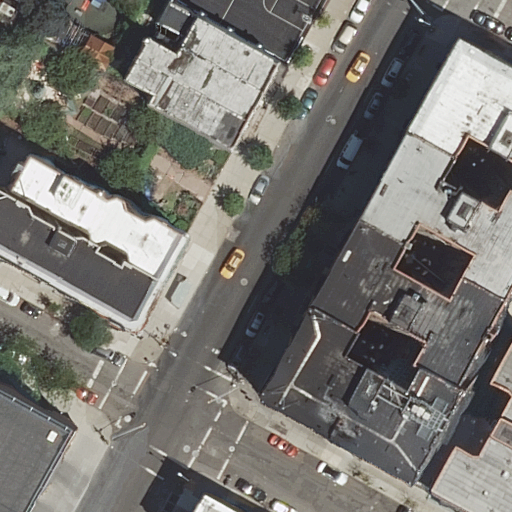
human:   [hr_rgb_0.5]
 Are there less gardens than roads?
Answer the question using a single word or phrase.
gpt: yes

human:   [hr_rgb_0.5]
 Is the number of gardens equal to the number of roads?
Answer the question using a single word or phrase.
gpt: no

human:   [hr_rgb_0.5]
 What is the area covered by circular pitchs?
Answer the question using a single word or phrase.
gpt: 0m2

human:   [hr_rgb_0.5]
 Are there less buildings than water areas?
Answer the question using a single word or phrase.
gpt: no

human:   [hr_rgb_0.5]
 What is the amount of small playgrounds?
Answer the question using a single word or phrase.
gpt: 0

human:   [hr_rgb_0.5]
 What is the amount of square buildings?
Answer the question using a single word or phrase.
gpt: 0

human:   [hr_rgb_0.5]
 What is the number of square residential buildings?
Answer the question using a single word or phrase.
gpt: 0

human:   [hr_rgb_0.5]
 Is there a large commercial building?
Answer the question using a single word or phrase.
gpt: no

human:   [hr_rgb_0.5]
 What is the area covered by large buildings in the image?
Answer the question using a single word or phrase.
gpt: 5095m2

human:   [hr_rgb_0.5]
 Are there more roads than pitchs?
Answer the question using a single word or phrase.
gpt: yes

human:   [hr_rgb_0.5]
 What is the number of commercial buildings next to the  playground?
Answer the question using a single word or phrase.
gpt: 0

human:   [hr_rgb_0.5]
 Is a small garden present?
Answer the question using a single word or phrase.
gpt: no

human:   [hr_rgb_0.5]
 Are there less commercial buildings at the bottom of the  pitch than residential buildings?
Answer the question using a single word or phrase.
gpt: yes

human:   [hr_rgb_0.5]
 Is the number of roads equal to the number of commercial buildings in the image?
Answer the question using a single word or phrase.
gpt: no

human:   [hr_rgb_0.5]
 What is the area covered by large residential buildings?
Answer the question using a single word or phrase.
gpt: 1225m2

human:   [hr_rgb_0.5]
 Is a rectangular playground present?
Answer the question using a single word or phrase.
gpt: no

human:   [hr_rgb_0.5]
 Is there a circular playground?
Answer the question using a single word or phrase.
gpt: no

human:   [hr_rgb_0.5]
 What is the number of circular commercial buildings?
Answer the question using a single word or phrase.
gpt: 0

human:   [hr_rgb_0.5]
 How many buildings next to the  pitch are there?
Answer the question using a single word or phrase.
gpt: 11

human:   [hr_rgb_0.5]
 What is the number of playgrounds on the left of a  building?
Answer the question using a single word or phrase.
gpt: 1

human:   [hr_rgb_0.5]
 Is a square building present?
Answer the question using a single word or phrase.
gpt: no

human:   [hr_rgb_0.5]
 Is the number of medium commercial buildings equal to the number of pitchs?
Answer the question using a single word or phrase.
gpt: no

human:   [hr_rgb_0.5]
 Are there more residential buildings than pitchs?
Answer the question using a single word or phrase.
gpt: yes

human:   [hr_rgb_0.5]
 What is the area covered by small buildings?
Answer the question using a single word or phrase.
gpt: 127m2

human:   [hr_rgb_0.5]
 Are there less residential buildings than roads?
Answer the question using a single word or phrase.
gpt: no

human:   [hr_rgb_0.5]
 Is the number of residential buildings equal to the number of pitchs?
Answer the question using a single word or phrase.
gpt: no

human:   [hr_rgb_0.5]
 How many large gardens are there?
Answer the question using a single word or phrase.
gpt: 0

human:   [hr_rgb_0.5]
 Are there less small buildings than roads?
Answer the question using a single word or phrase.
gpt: yes

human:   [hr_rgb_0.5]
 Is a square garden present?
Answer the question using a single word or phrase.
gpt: no

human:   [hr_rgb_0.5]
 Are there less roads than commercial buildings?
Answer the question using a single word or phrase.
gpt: no

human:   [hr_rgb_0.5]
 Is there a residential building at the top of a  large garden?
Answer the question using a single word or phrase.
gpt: no

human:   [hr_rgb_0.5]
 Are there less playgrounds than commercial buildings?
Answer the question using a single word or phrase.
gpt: no

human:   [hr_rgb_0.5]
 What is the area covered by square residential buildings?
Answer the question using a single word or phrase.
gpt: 0m2

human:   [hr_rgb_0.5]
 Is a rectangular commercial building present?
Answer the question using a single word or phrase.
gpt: no

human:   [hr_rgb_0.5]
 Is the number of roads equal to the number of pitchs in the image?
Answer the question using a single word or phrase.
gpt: no

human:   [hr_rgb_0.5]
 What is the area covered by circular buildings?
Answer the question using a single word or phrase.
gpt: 0m2